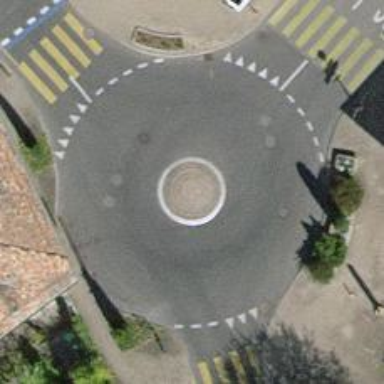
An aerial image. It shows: Mini roundabout on the road.